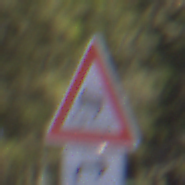
Verkehrszeichen: SchleuderOderRutschgefahr
Zusatzzeichen unten: RichtungsangabeDurchPfeile5
Umgebung: Outdoor, Nature
Tageszeit: MorningAfternoon
Wetter: Clear
Licht: Natural
Jahreszeit: Winter
Kontrast: HighContrast